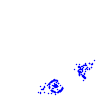
Particle: electron